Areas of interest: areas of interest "Weixian Beihai Park"
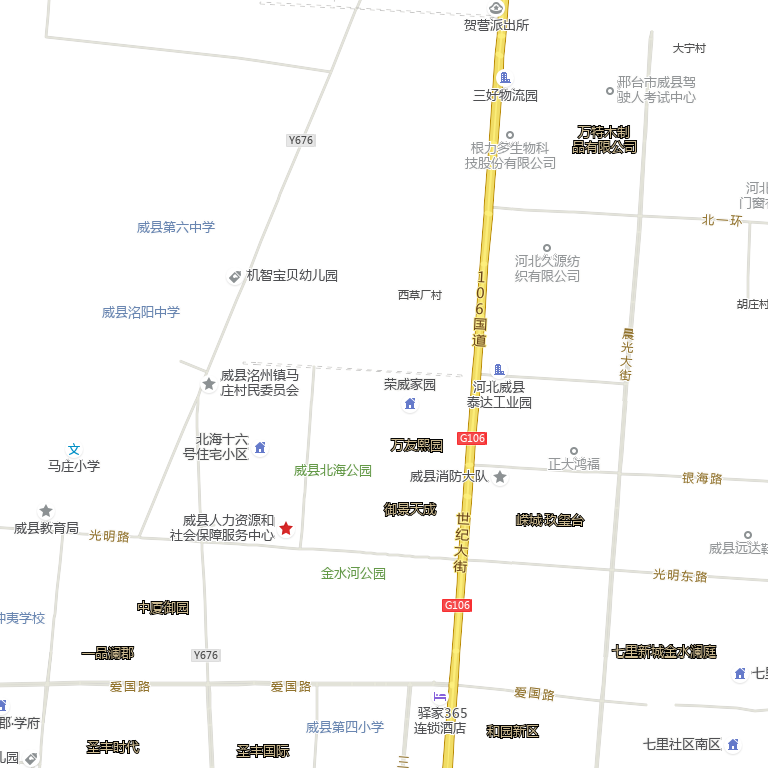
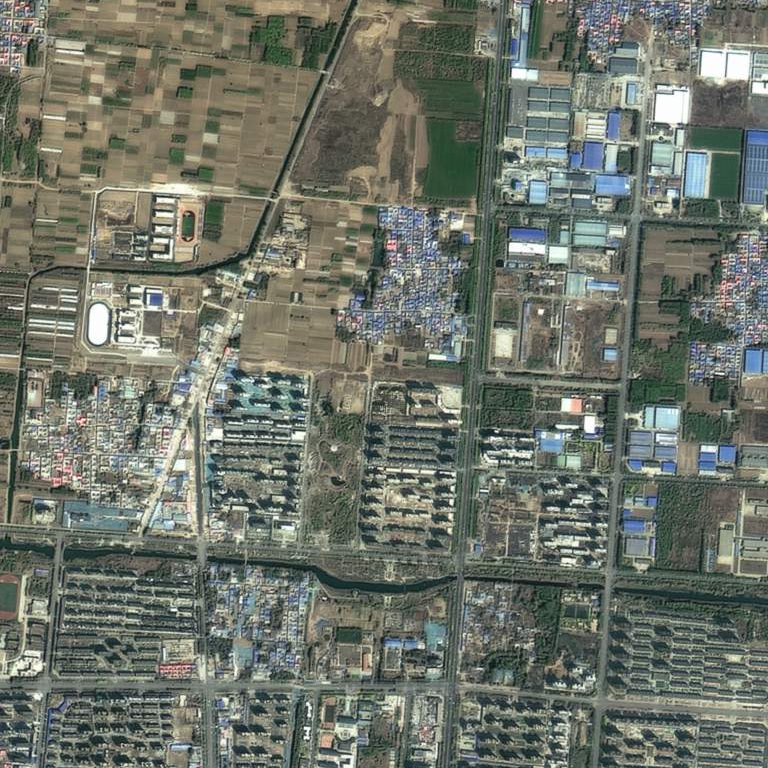